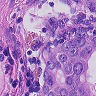
Metastatic tissue present: yes